Interaction volume radius: 10 \u00c5
Interaction volume height: 20 \u00c5
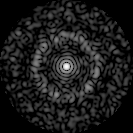
Disorder parameter: 0.8651